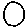
Label: circle